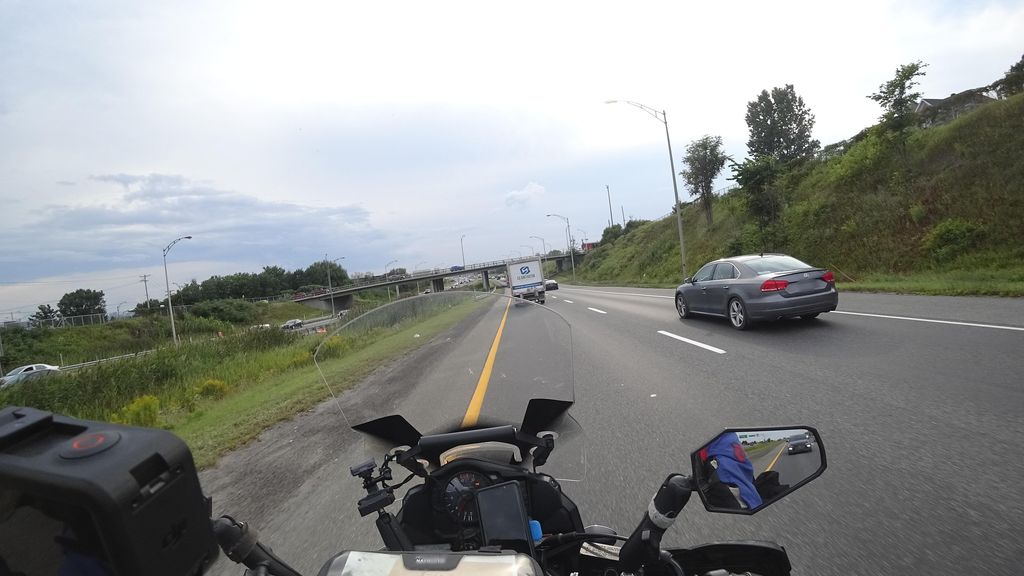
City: quebec_city